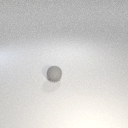
small gray rubber sphere